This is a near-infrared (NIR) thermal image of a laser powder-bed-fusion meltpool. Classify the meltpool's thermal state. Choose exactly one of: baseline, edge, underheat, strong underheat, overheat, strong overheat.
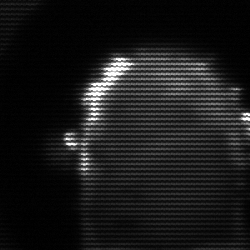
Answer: baseline